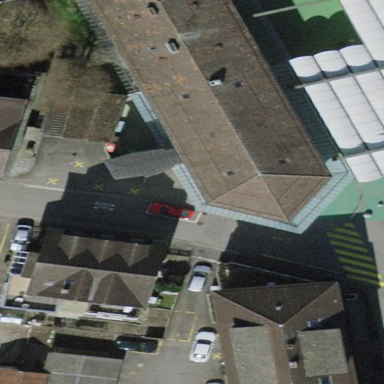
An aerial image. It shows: Part of building.